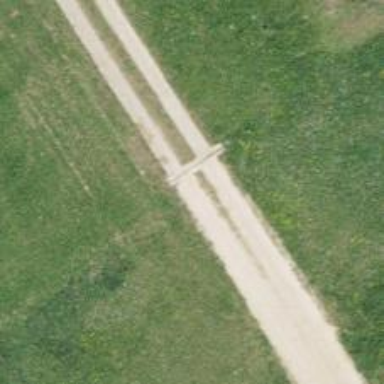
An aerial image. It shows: Concrete track with grade 2 surface.